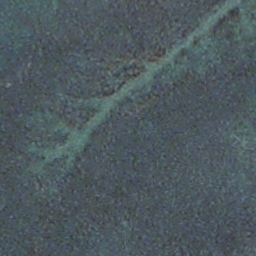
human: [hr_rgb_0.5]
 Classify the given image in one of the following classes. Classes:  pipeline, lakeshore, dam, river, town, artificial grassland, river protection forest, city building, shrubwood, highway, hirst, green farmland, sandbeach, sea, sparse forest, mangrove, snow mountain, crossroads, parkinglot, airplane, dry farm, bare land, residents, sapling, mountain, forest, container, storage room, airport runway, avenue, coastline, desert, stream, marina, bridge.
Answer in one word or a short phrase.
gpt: stream